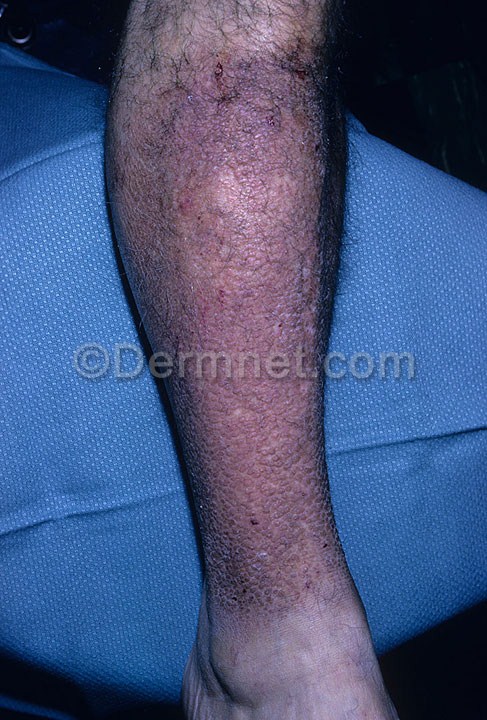
Disease: Systemic Disease